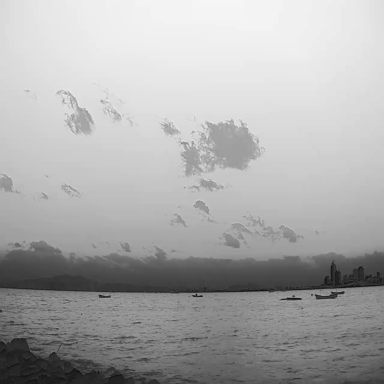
There are four bulk_carriers in the infrared image.